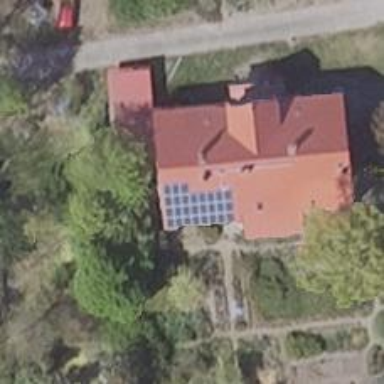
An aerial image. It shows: Solar photovoltaic panel generator producing electricity in small installation.